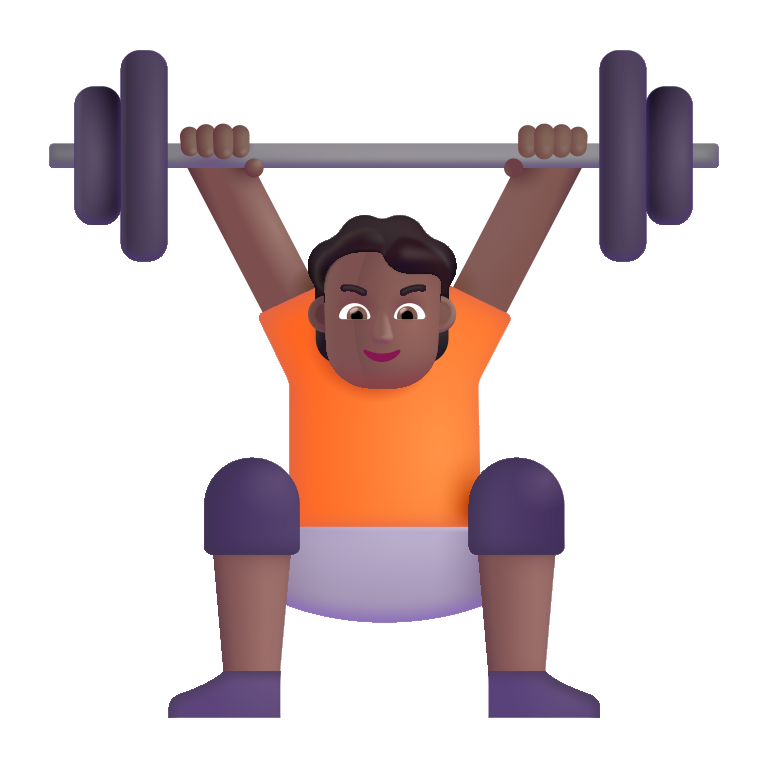
person lifting weights color  dark